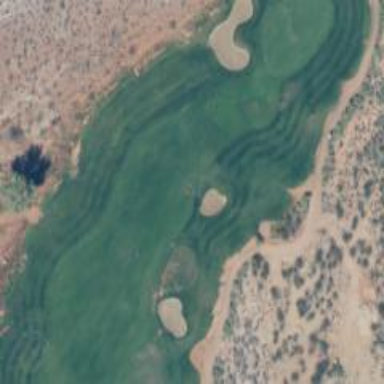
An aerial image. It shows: View of golf hole.